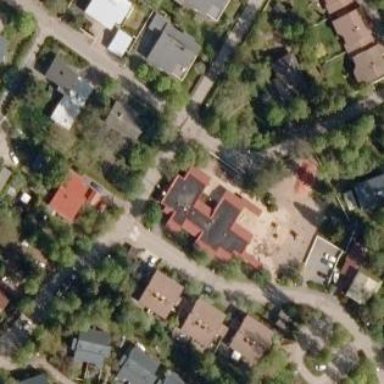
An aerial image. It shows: Kindergarten building.